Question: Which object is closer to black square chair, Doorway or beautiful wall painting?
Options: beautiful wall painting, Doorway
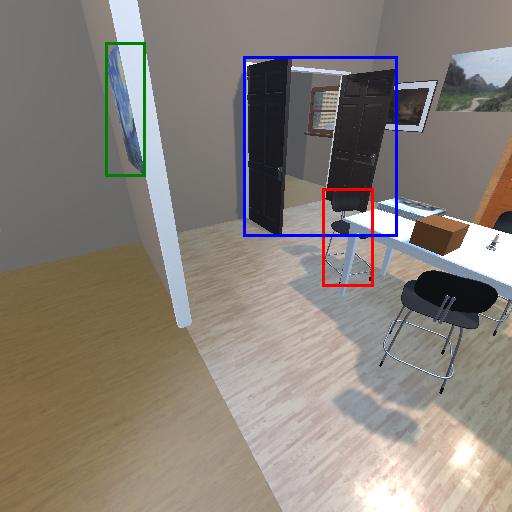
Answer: beautiful wall painting